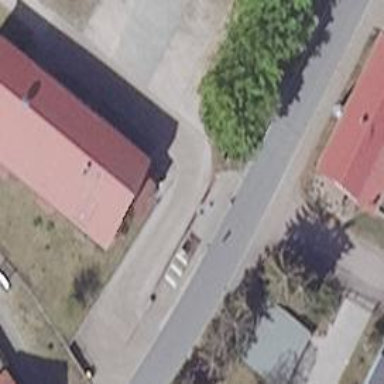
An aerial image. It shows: Concrete driveway serving as service road.